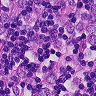
Metastatic tissue present: yes